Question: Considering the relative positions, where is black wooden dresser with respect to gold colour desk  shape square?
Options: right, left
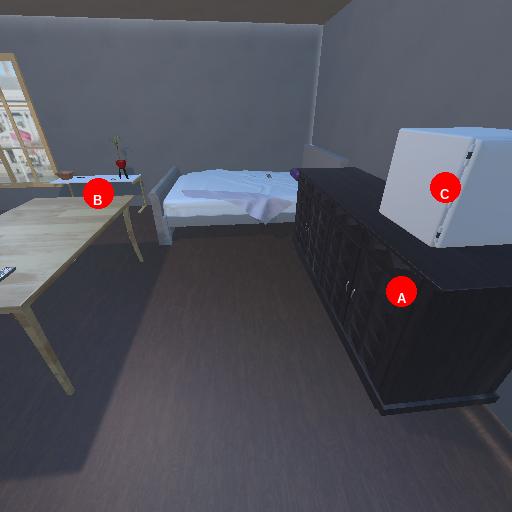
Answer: right